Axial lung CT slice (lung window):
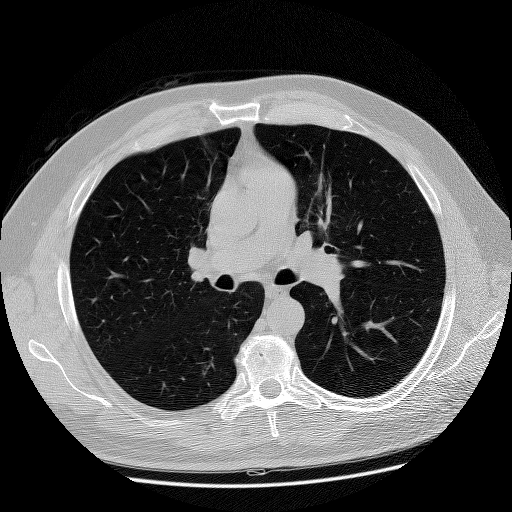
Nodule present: no